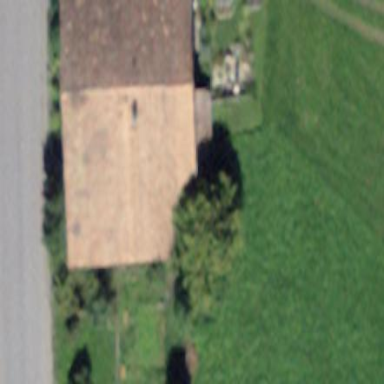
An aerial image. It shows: Farm building.